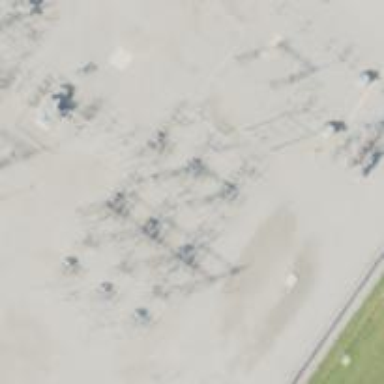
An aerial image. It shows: Switch for power supply.